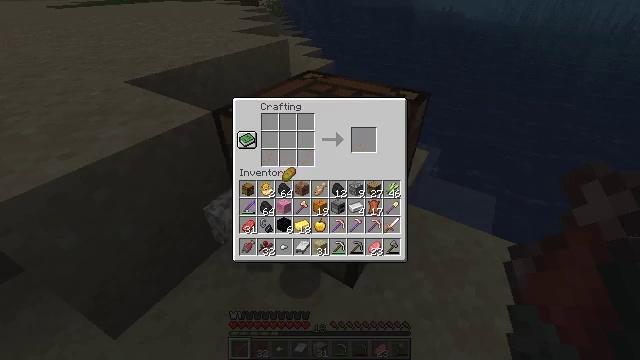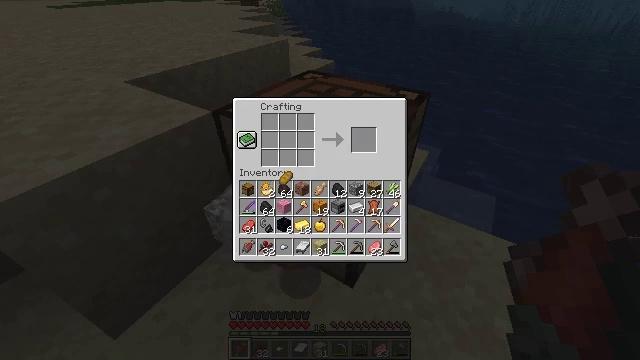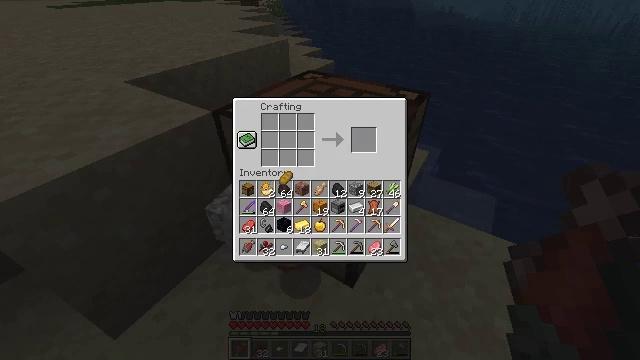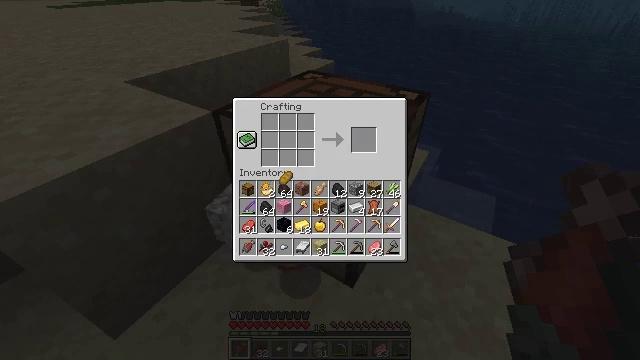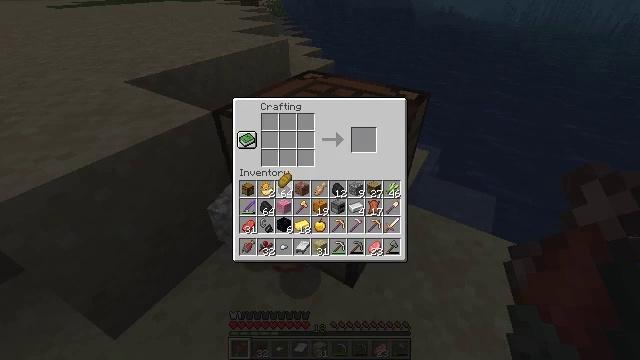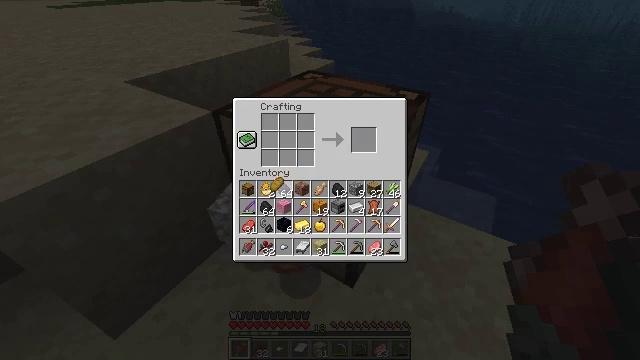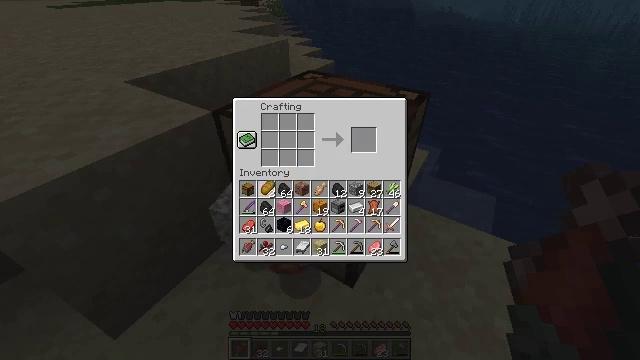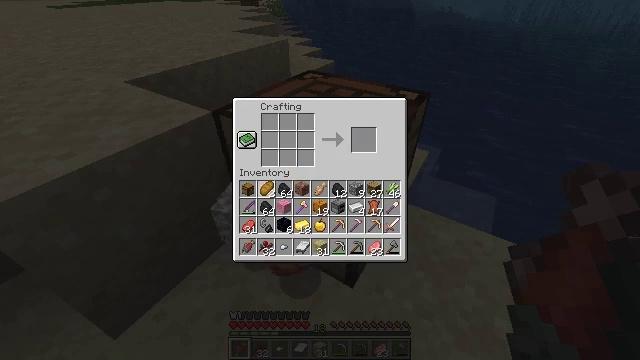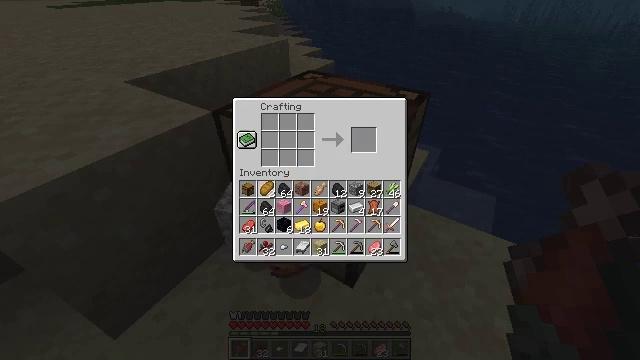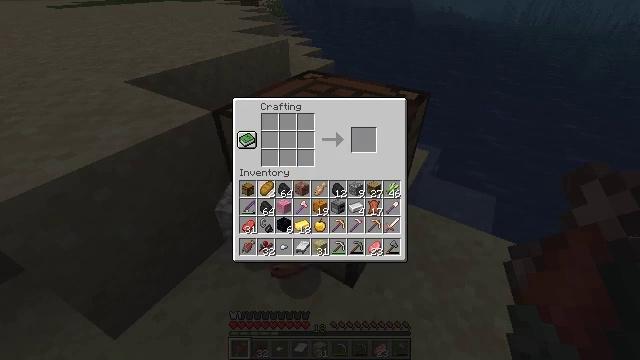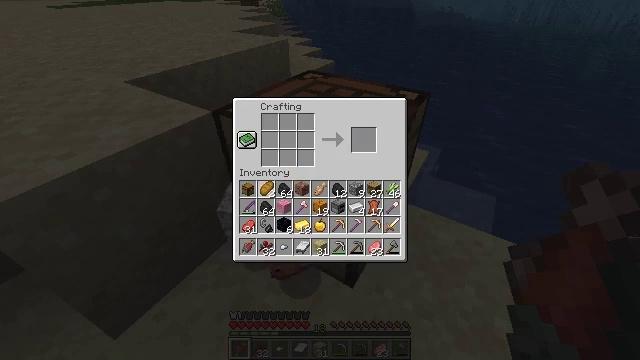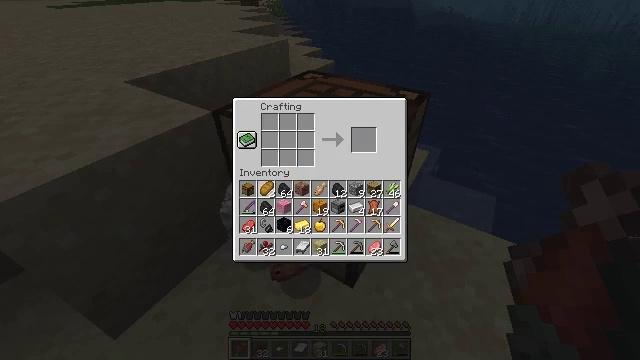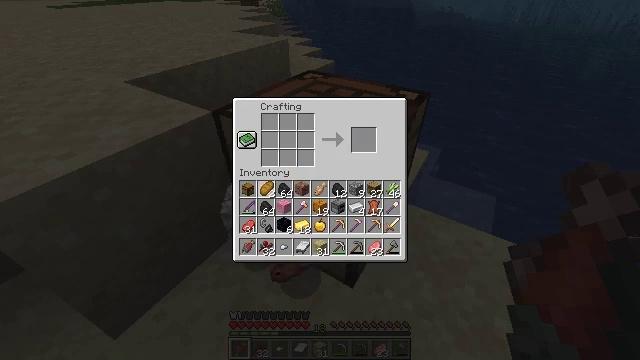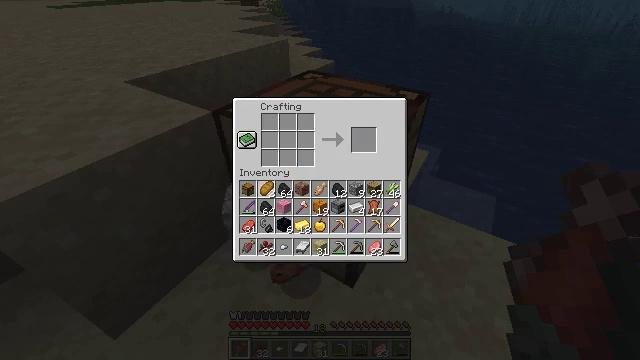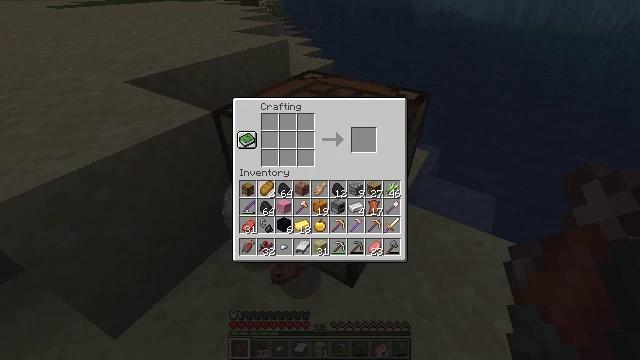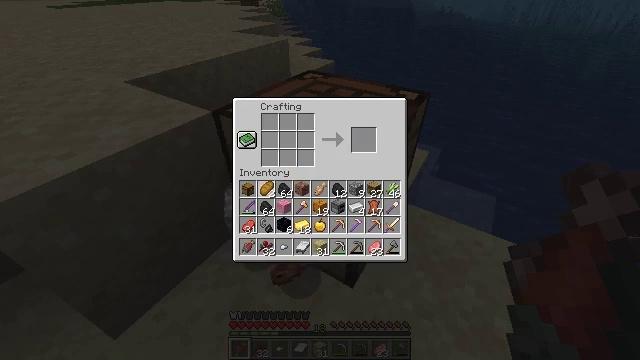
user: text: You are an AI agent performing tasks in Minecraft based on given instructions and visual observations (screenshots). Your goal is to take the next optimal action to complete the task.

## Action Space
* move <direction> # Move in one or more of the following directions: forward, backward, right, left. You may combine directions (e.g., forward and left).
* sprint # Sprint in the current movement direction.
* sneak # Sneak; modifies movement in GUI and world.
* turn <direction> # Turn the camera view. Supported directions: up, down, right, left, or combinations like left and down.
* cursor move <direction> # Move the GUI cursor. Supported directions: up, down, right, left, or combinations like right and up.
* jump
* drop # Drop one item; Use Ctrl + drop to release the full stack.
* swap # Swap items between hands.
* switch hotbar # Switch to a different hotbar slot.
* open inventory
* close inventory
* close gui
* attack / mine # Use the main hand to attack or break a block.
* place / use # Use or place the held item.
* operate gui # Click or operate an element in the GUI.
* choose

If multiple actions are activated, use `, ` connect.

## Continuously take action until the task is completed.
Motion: motion action
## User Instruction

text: Remove a pufferfish from the inventory.
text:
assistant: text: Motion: open gui
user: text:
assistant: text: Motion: no_op
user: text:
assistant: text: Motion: no_op
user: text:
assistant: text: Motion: no_op
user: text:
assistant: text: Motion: cursor move left
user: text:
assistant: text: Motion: cursor move left
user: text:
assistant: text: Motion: no_op
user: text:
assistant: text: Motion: no_op
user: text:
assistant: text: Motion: no_op
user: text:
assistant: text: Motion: no_op
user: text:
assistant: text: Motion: no_op
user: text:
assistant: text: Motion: no_op
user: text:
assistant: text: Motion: no_op
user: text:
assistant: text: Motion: operate gui
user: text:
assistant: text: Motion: operate gui
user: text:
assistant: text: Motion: operate gui
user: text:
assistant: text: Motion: no_op
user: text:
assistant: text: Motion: cursor move right and up
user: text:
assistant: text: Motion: cursor move right and up
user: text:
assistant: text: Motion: cursor move right and up
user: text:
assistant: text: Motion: cursor move right and up
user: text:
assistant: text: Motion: cursor move right and up
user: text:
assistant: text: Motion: cursor move right and up
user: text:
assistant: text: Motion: cursor move right and up
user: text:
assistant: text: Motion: no_op
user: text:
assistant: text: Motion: no_op
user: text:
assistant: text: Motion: cursor move right
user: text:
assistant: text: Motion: operate gui
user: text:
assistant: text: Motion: operate gui
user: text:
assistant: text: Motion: operate gui